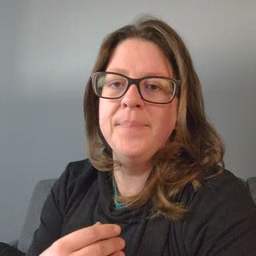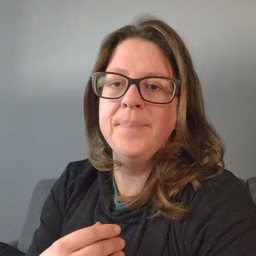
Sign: nap